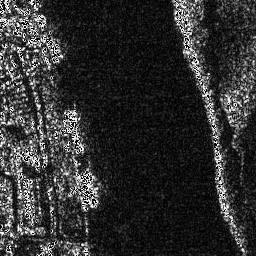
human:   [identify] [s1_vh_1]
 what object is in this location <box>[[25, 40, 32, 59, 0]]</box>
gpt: <ref>1 medium ship at the left</ref>